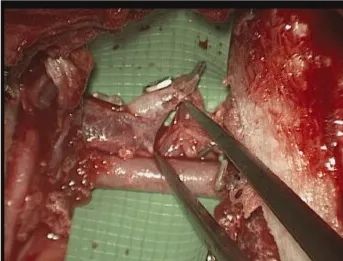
(a-d) Intraoperative photographs and graphic illustration of the left 2nd intercostal space demonstrating the "venous ring" of the internal mammary vein, medial to the artery.
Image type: medical_photograph (other_medical_photograph)